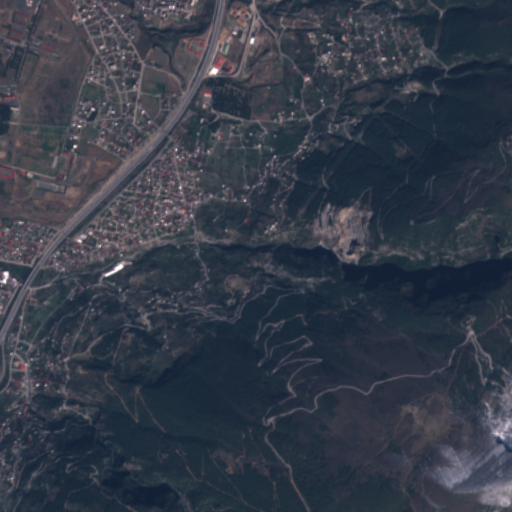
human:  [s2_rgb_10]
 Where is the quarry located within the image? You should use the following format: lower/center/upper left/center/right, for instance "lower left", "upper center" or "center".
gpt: The quarry is located in the center right of the image.
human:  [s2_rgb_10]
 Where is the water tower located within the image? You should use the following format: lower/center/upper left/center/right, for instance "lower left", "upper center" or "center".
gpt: The water tower is located in the upper left of the image.
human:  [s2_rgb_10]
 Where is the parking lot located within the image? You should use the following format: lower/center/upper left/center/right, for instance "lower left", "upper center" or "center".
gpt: There is no parking lot in the image.